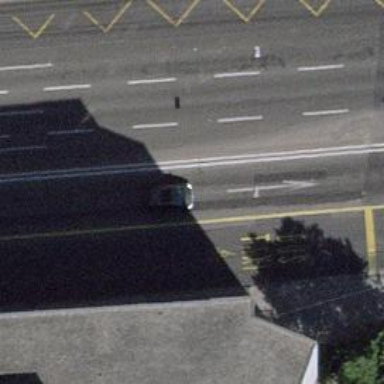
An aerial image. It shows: Bus stop with shelter for trolleybuses.